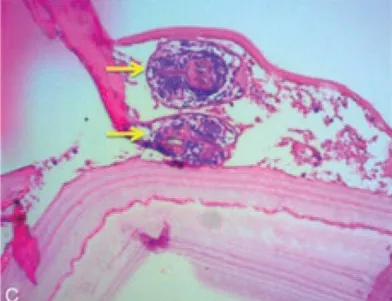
(C) HE staining: yellow arrows identify the retroperitoneal hydatid scolex (x100).
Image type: pathology (h&e)